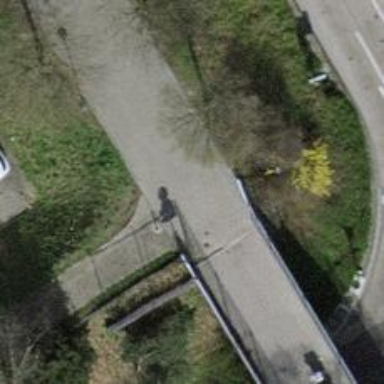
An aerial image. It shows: Pedestrian road with sett surface.